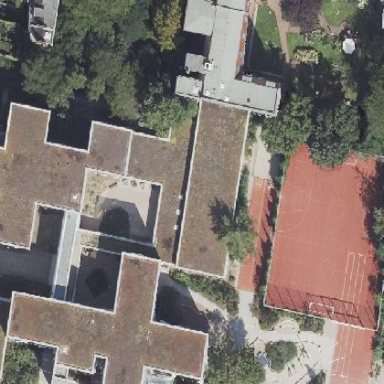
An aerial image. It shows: Part of building.